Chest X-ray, PA view. Patient: 16 years old, sex F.
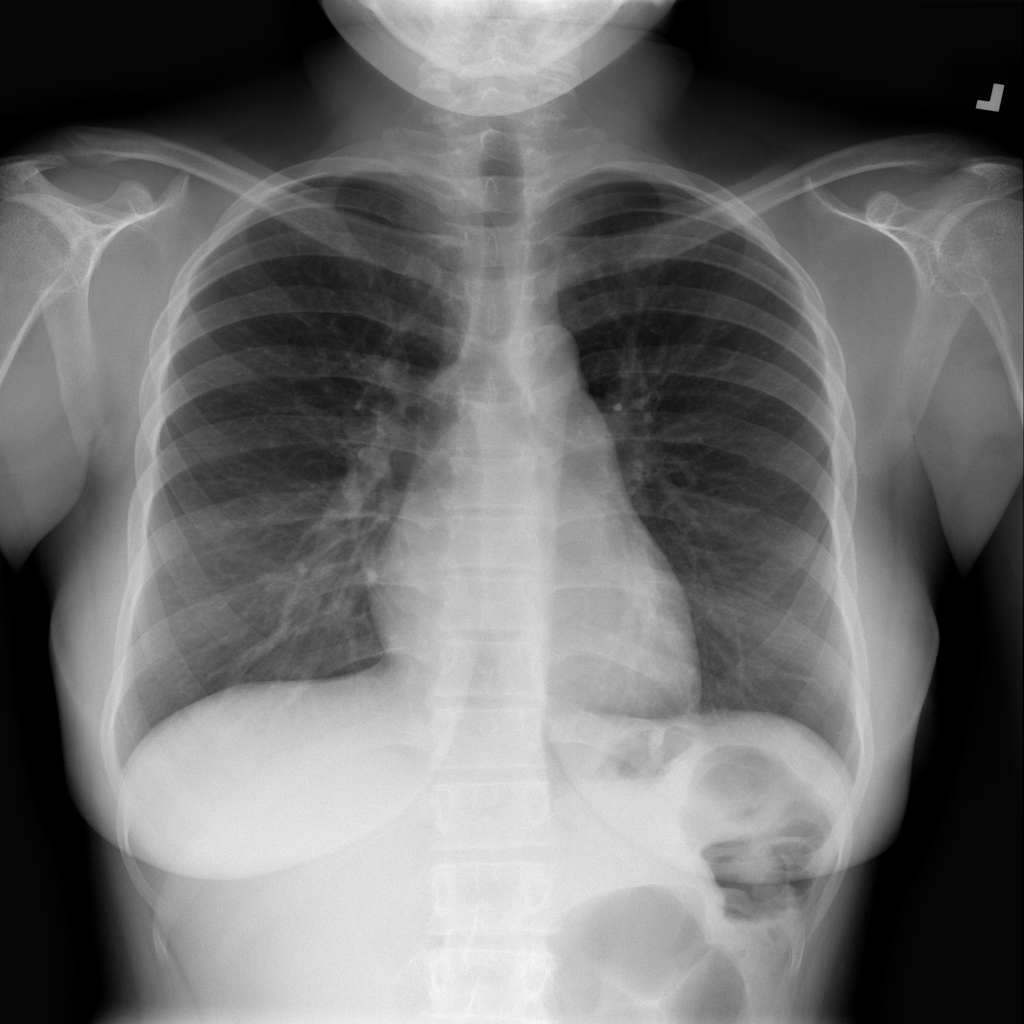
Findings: No Finding